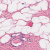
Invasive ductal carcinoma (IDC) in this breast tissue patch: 0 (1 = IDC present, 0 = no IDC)